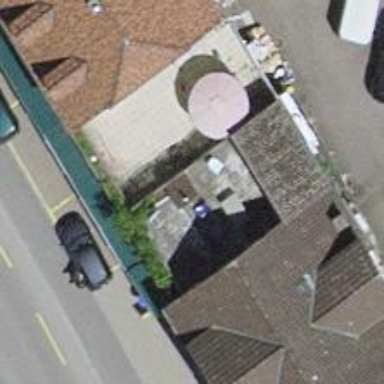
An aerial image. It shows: Convenience shop.